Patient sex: F
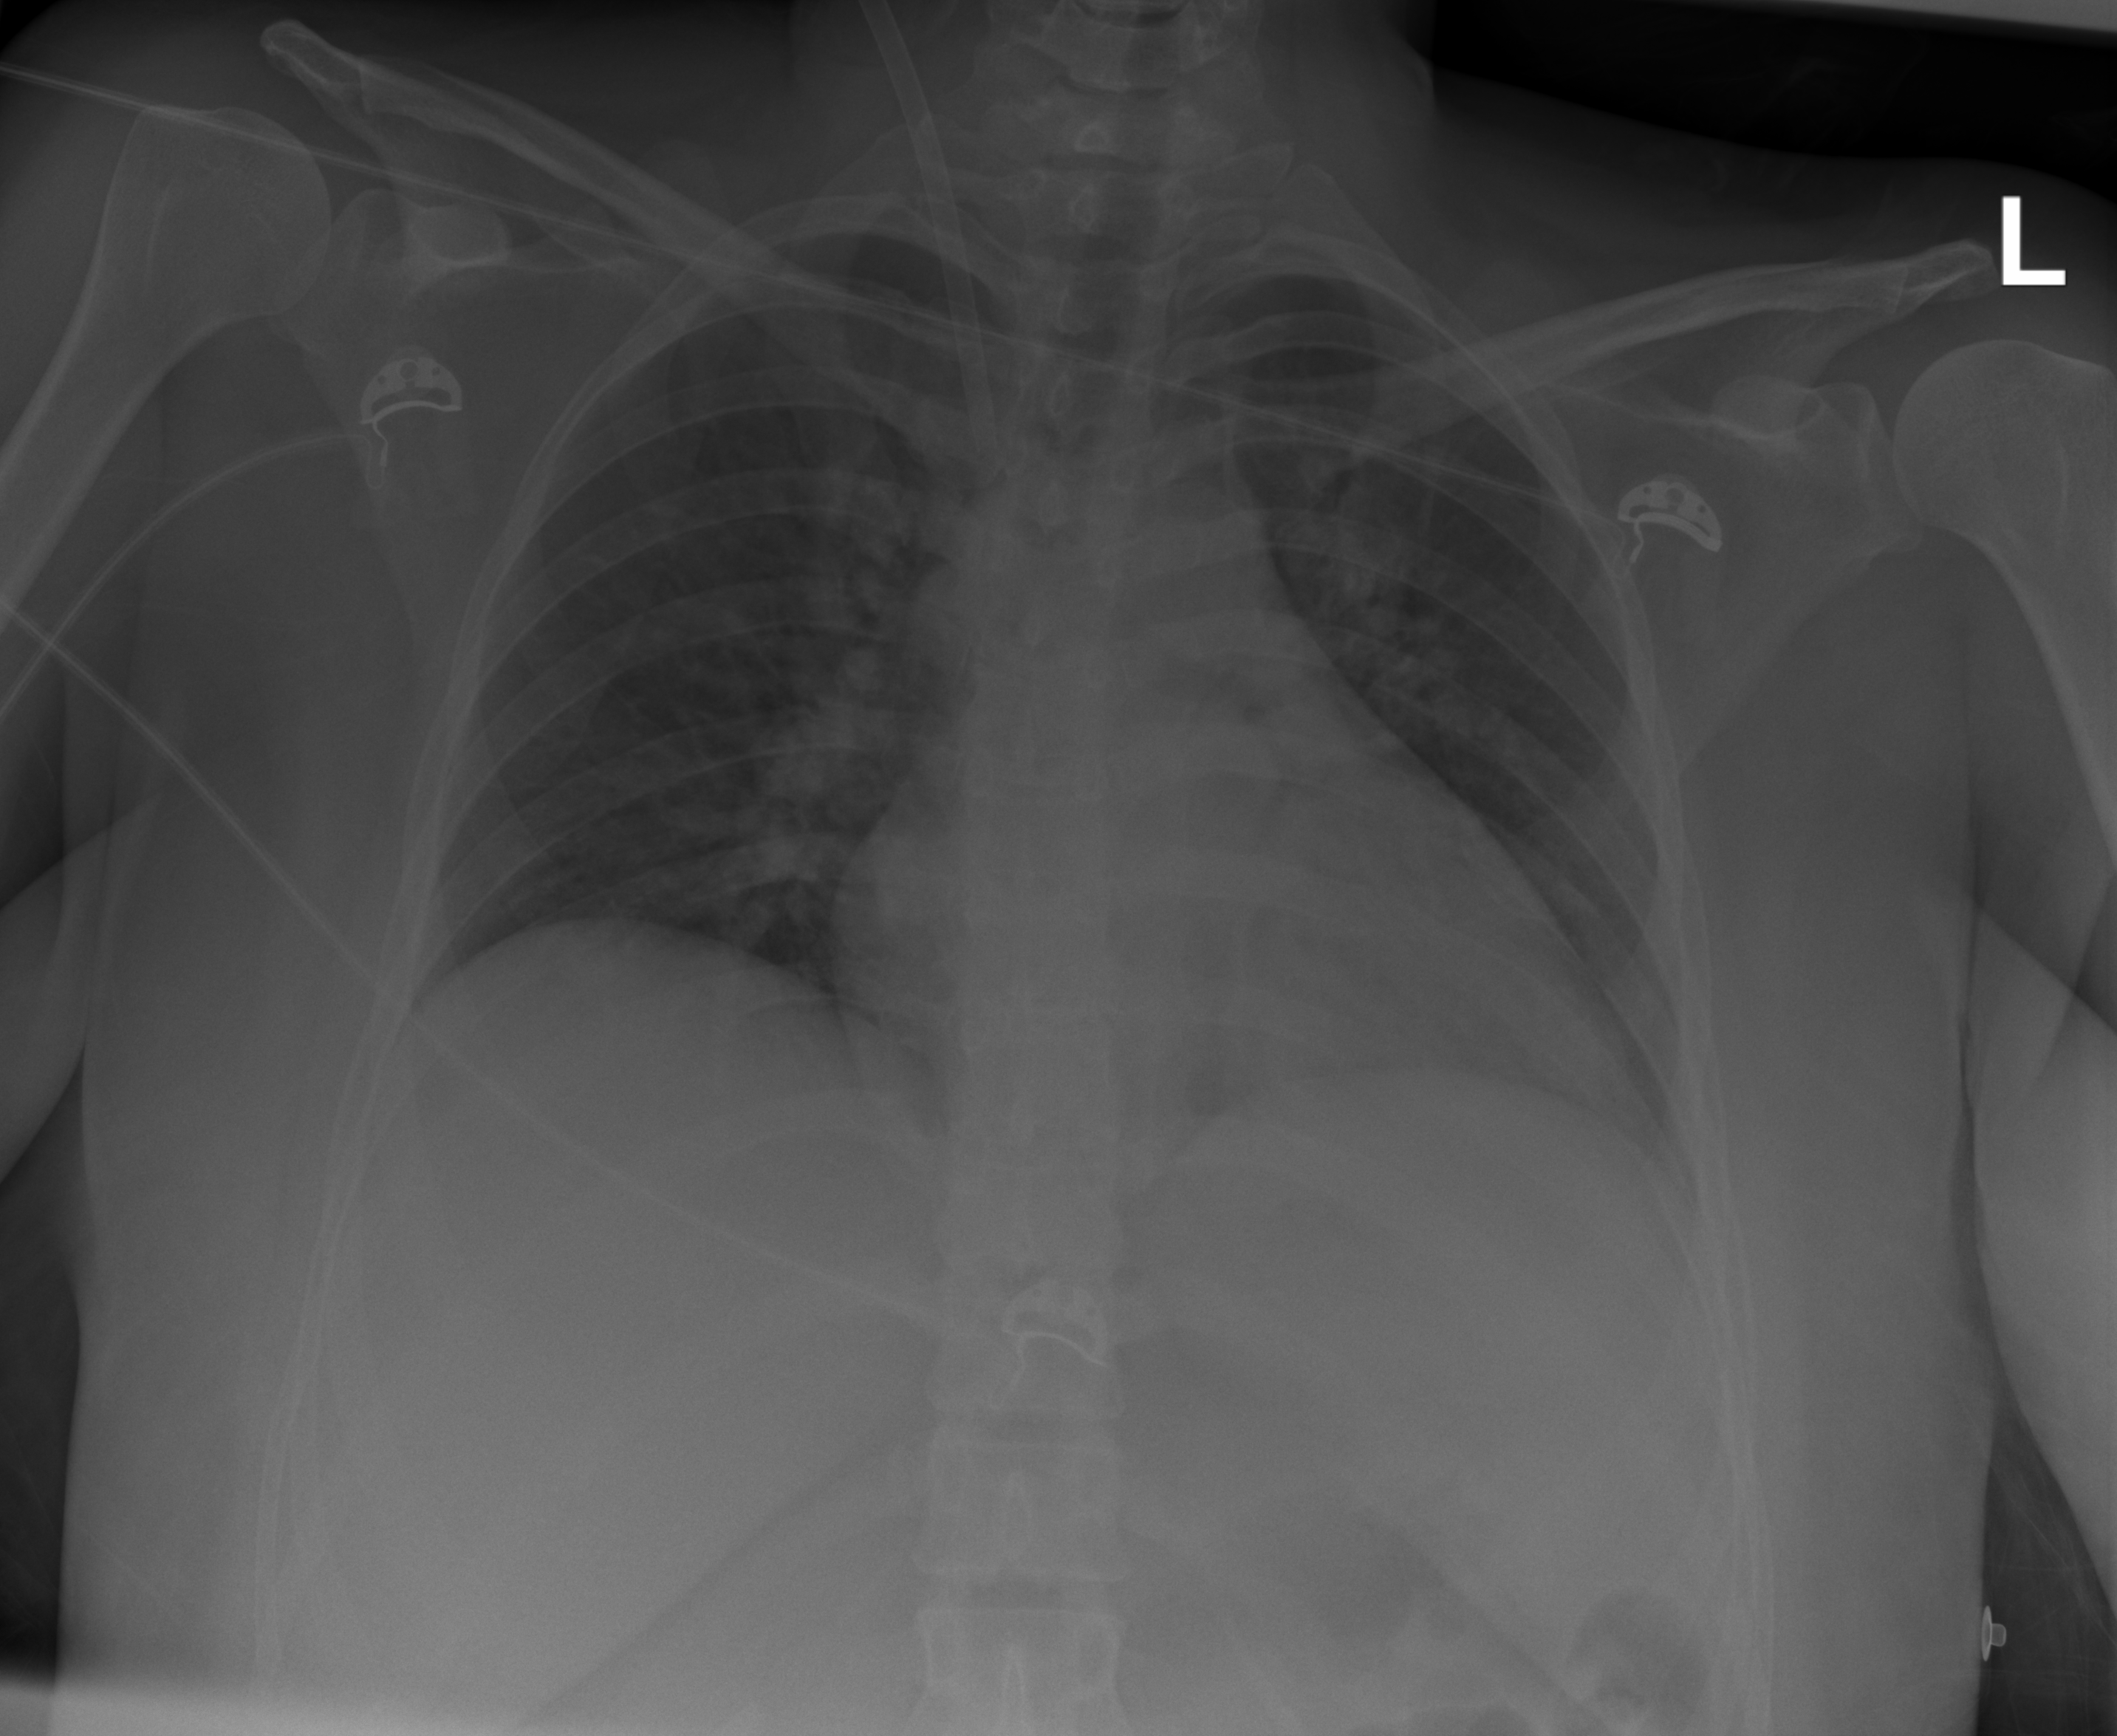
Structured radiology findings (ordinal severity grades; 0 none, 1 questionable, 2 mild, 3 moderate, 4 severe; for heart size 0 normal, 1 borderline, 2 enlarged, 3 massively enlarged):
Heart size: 1
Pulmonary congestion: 2
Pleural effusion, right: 0
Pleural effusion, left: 0
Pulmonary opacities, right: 1
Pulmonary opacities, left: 1
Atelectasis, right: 0
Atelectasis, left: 2